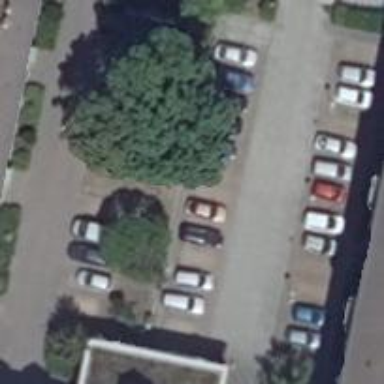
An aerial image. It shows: Parking area surfaced with paving stones.